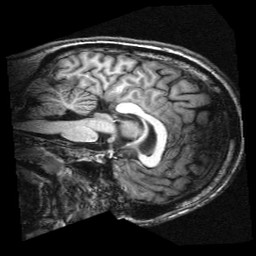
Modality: T1w
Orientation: sagittal
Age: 20
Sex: male